The image is a wavelet scalogram (time versus scale/frequency) of a rolling-element bearing's vibration signal. Diagnose the bearing from this image, choosing from: normal, inner_race, outer_race, ball.
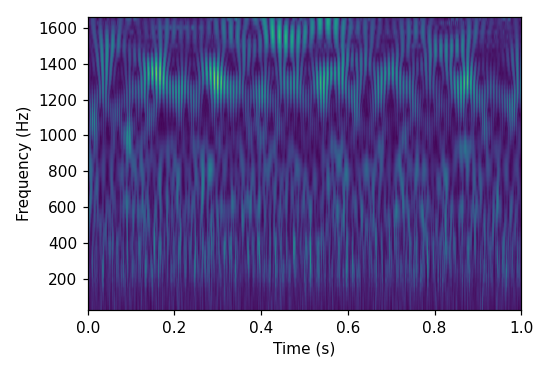
Answer: outer_race